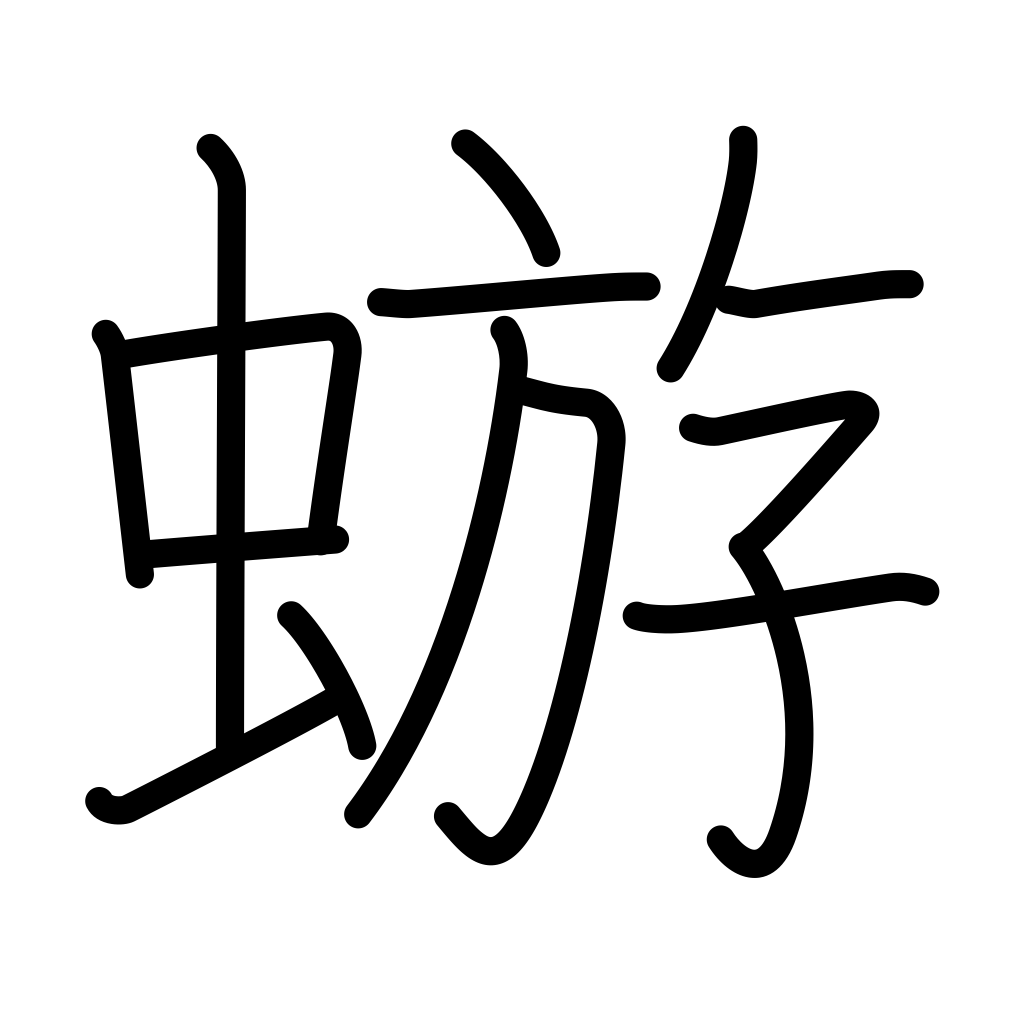
Meaning: mayfly